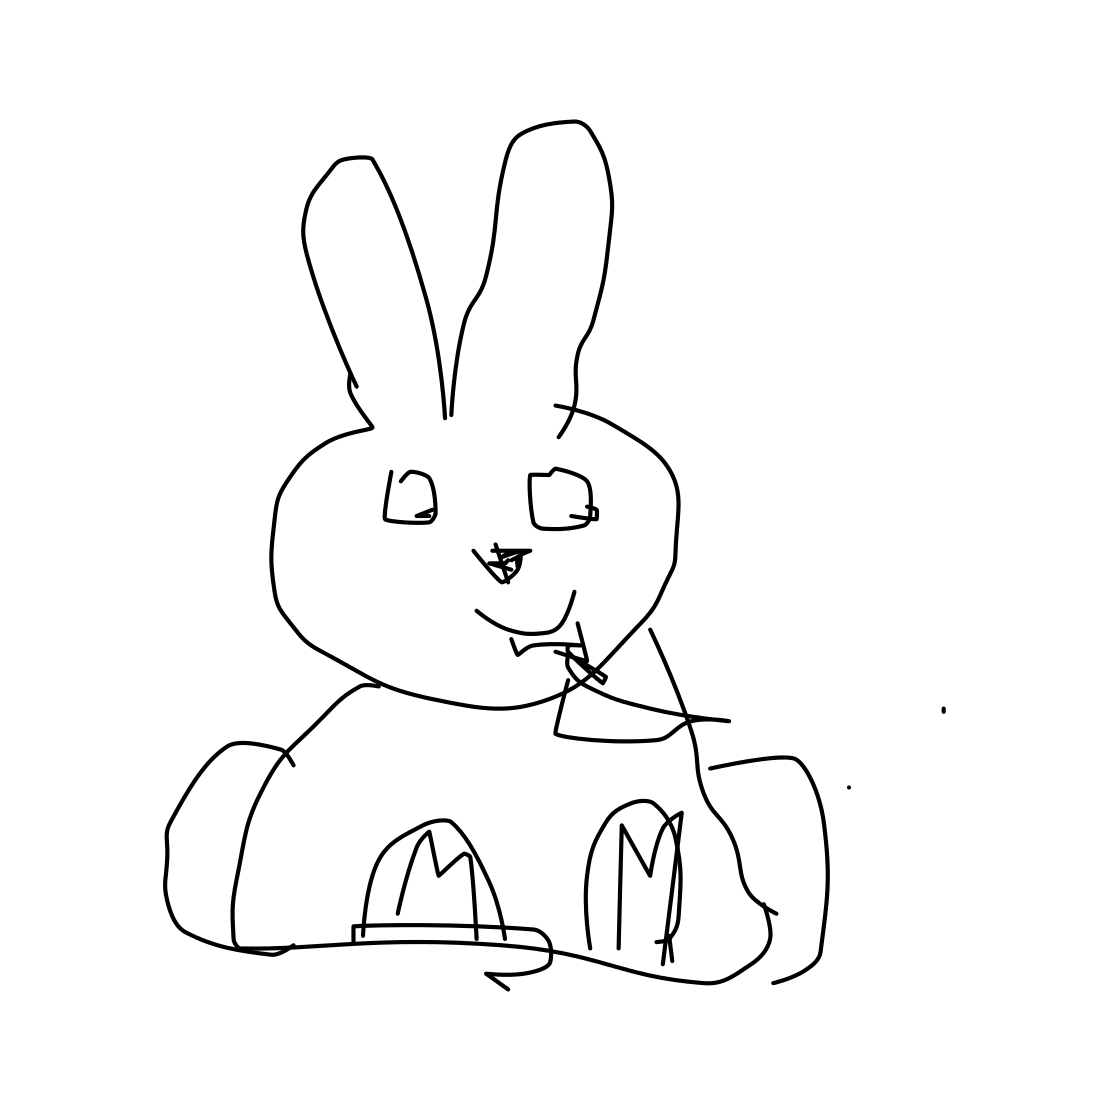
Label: rabbit